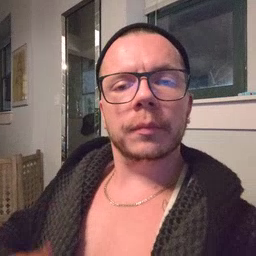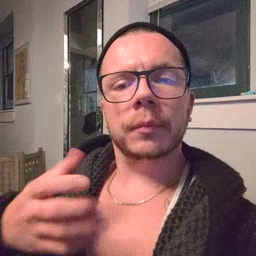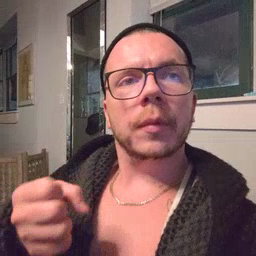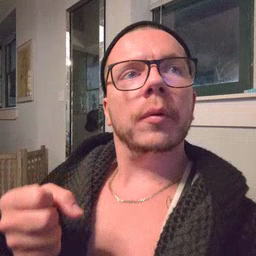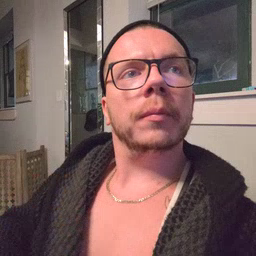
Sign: milk